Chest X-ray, AP view. Patient: 21 years old, sex F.
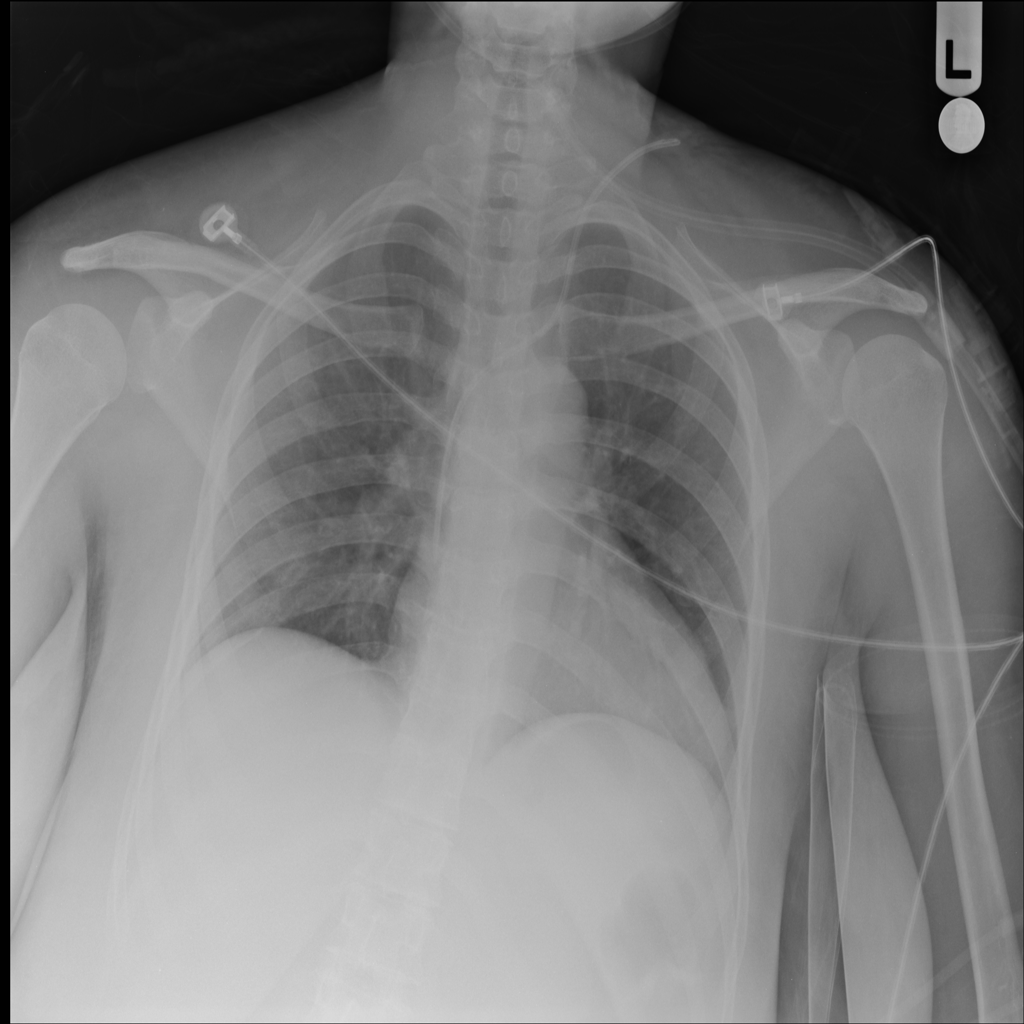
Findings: No Finding